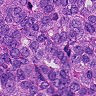
Metastatic tissue present: yes